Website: ulta-beauty
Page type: address-validator
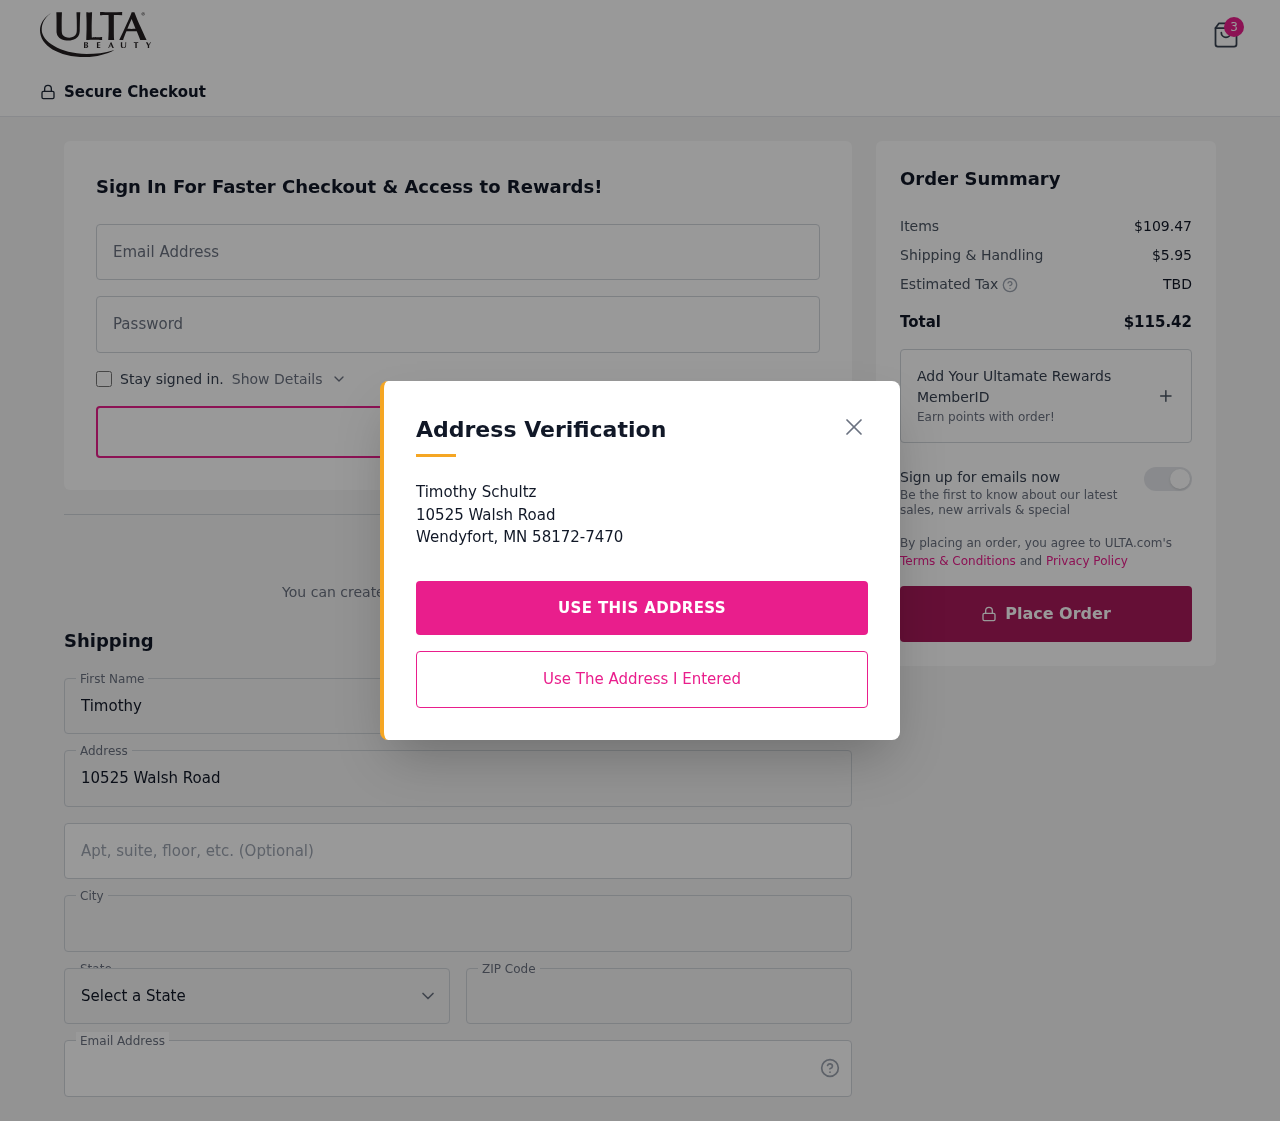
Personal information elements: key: PII_CITY
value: Wendyfort
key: PII_EMAIL
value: timothy.schultz@yahoo.com
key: PII_FIRSTNAME
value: Timothy
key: PII_LASTNAME
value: Schultz
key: PII_POSTCODE
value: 58172
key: PII_STATE_ABBR
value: MN
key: PII_STREET
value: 10525 Walsh Road
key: PII_STREET2
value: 10525 Walsh Road
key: PII_FULLNAME2
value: Timothy Schultz
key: PII_CITY2
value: Wendyfort
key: PII_STATE_ABBR2
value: MN
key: PII_POSTCODE_FULL
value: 58172
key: PII_POSTCODE_EXT
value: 7470
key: PII_POSTCODE_NUMERIC
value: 58172
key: PII_POSTCODE_EXT_NUMERIC
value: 7470
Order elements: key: ORDER_NUM_ITEMS
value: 3
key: ORDER_SUBTOTAL
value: $109.47
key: ORDER_SHIPPING_COST
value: $5.95
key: ORDER_TOTAL
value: $115.42